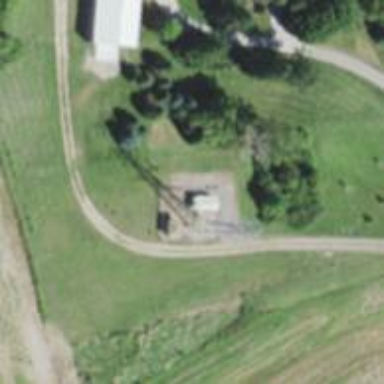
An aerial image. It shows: Mast tower used for communication.